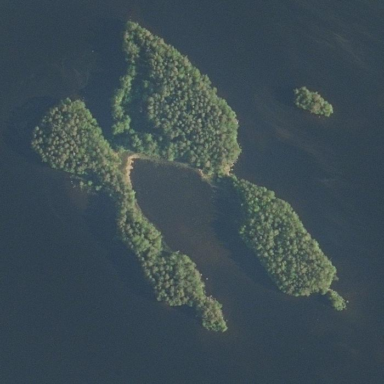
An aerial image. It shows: Image showing island.